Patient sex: M
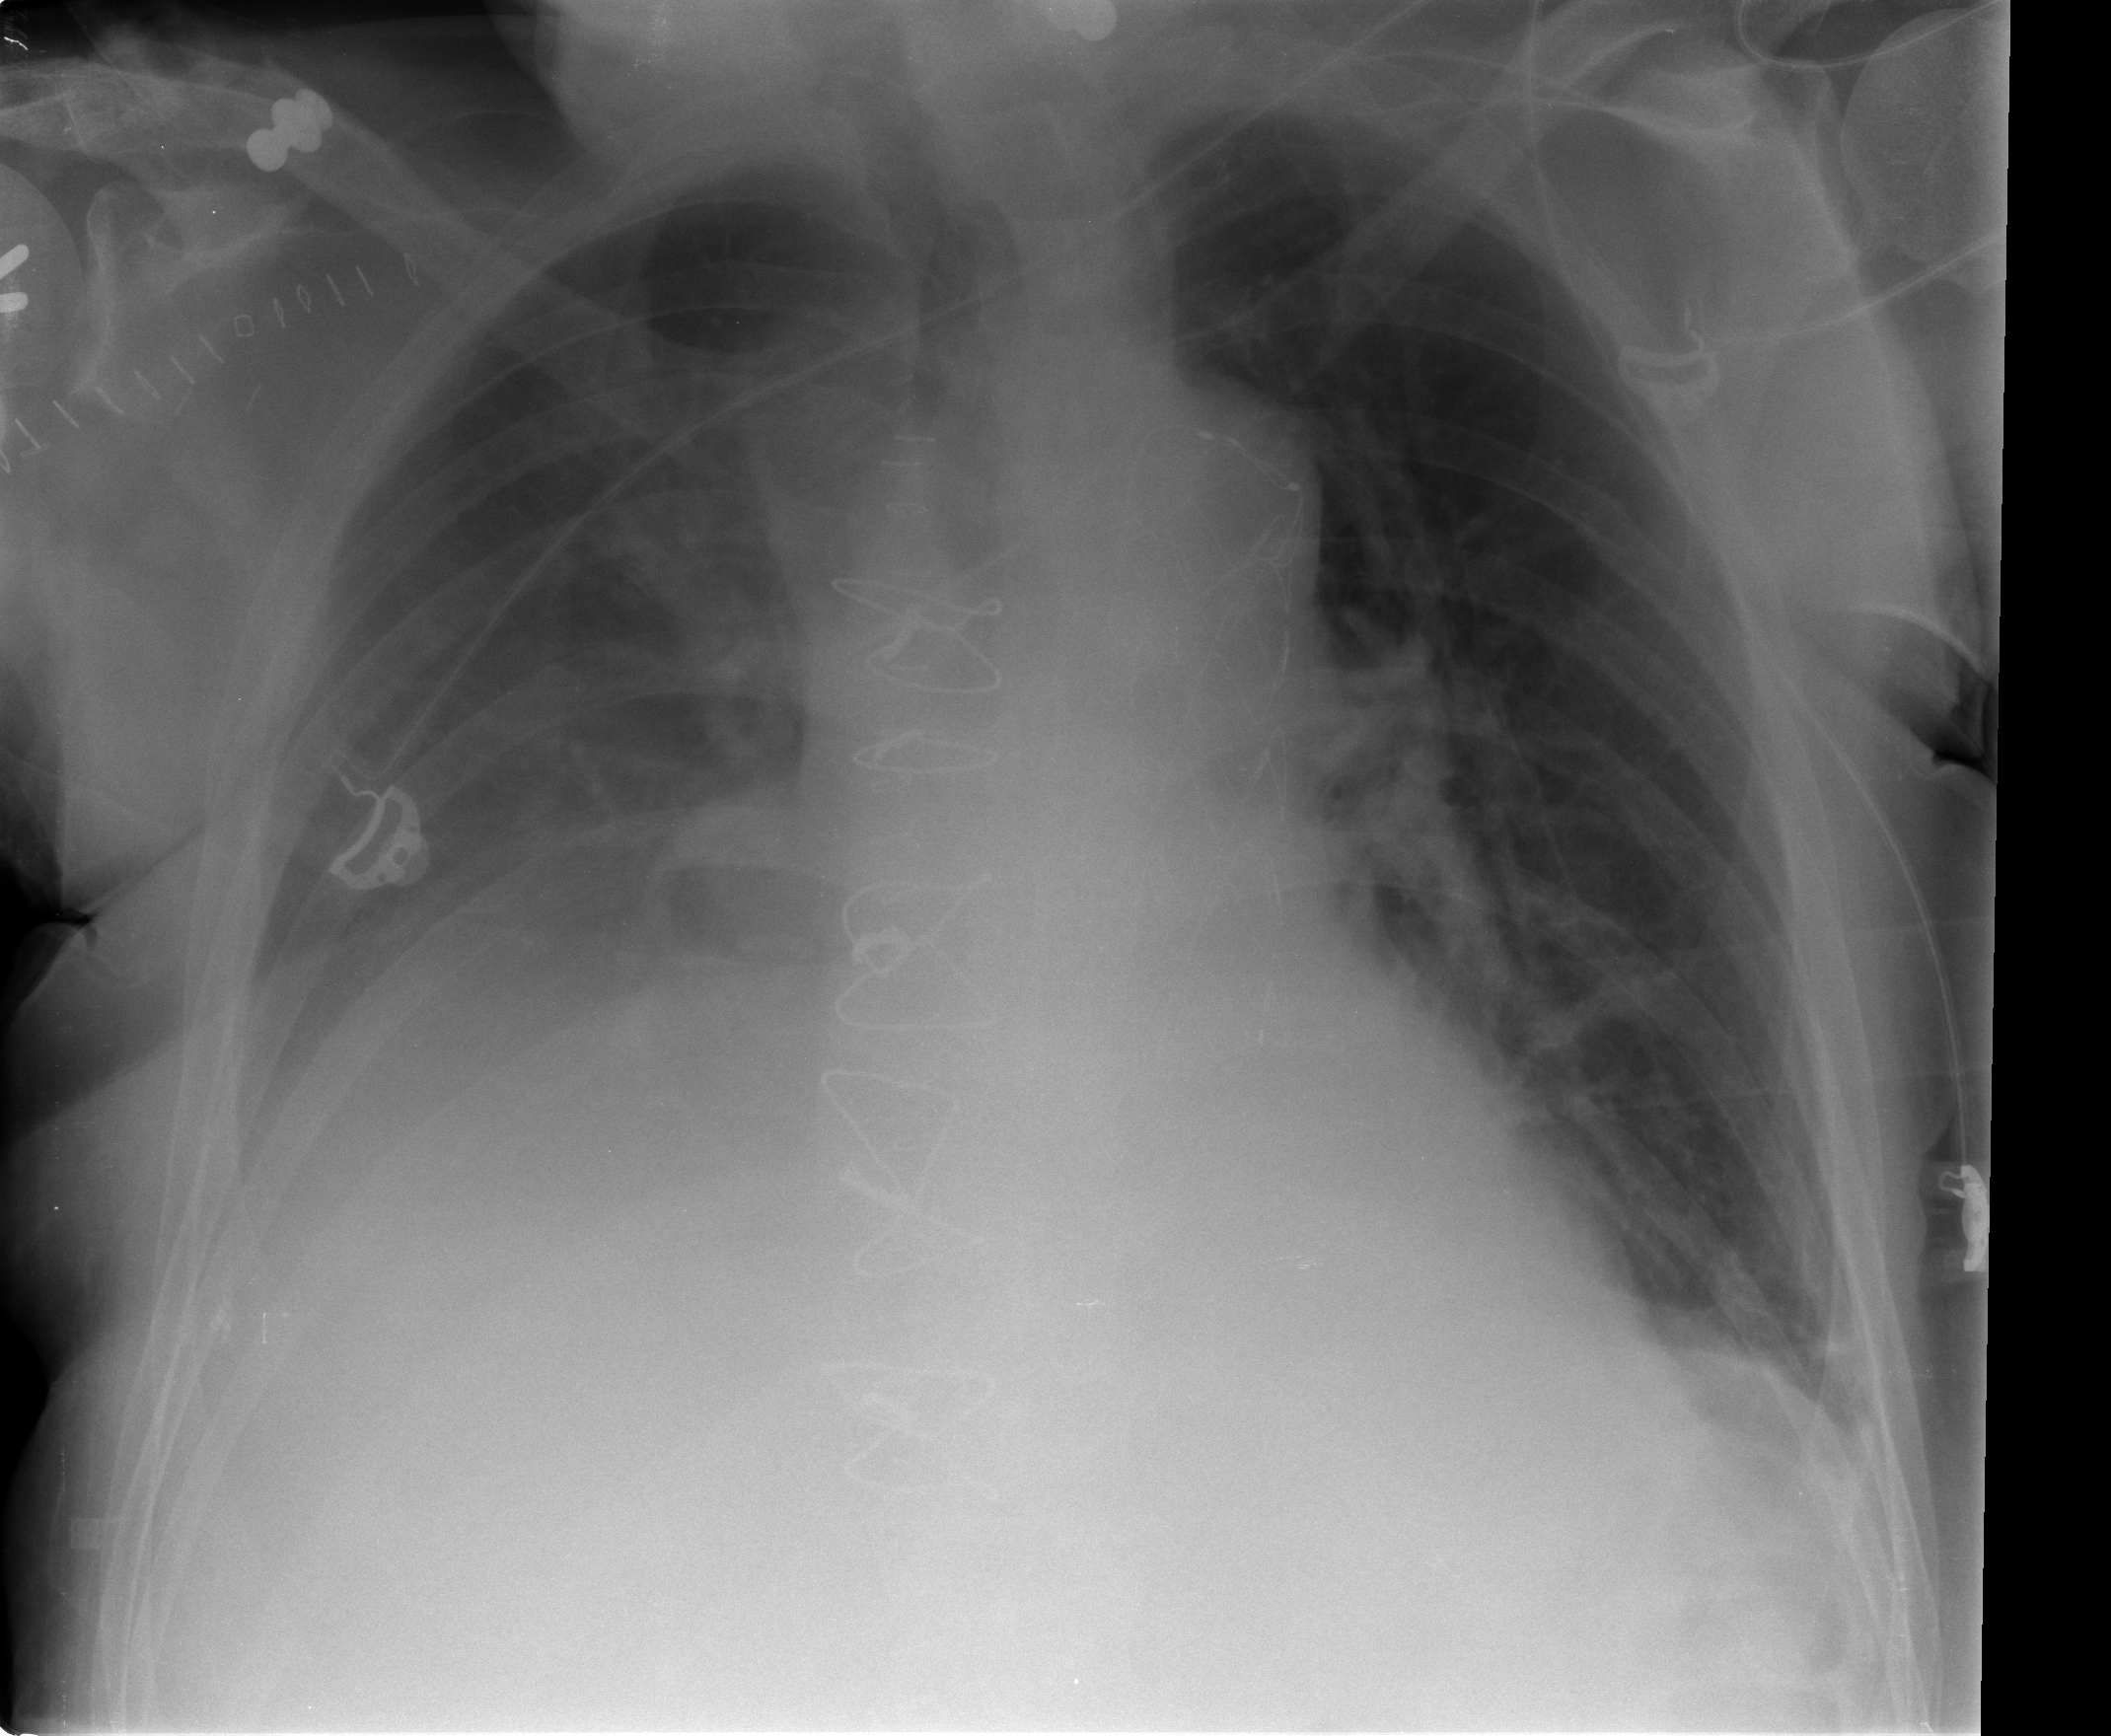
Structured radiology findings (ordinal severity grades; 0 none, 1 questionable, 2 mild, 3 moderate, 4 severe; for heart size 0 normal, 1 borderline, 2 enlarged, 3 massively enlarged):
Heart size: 0
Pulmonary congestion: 2
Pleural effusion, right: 3
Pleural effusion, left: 0
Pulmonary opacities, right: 0
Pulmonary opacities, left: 0
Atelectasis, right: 2
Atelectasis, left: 2